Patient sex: M
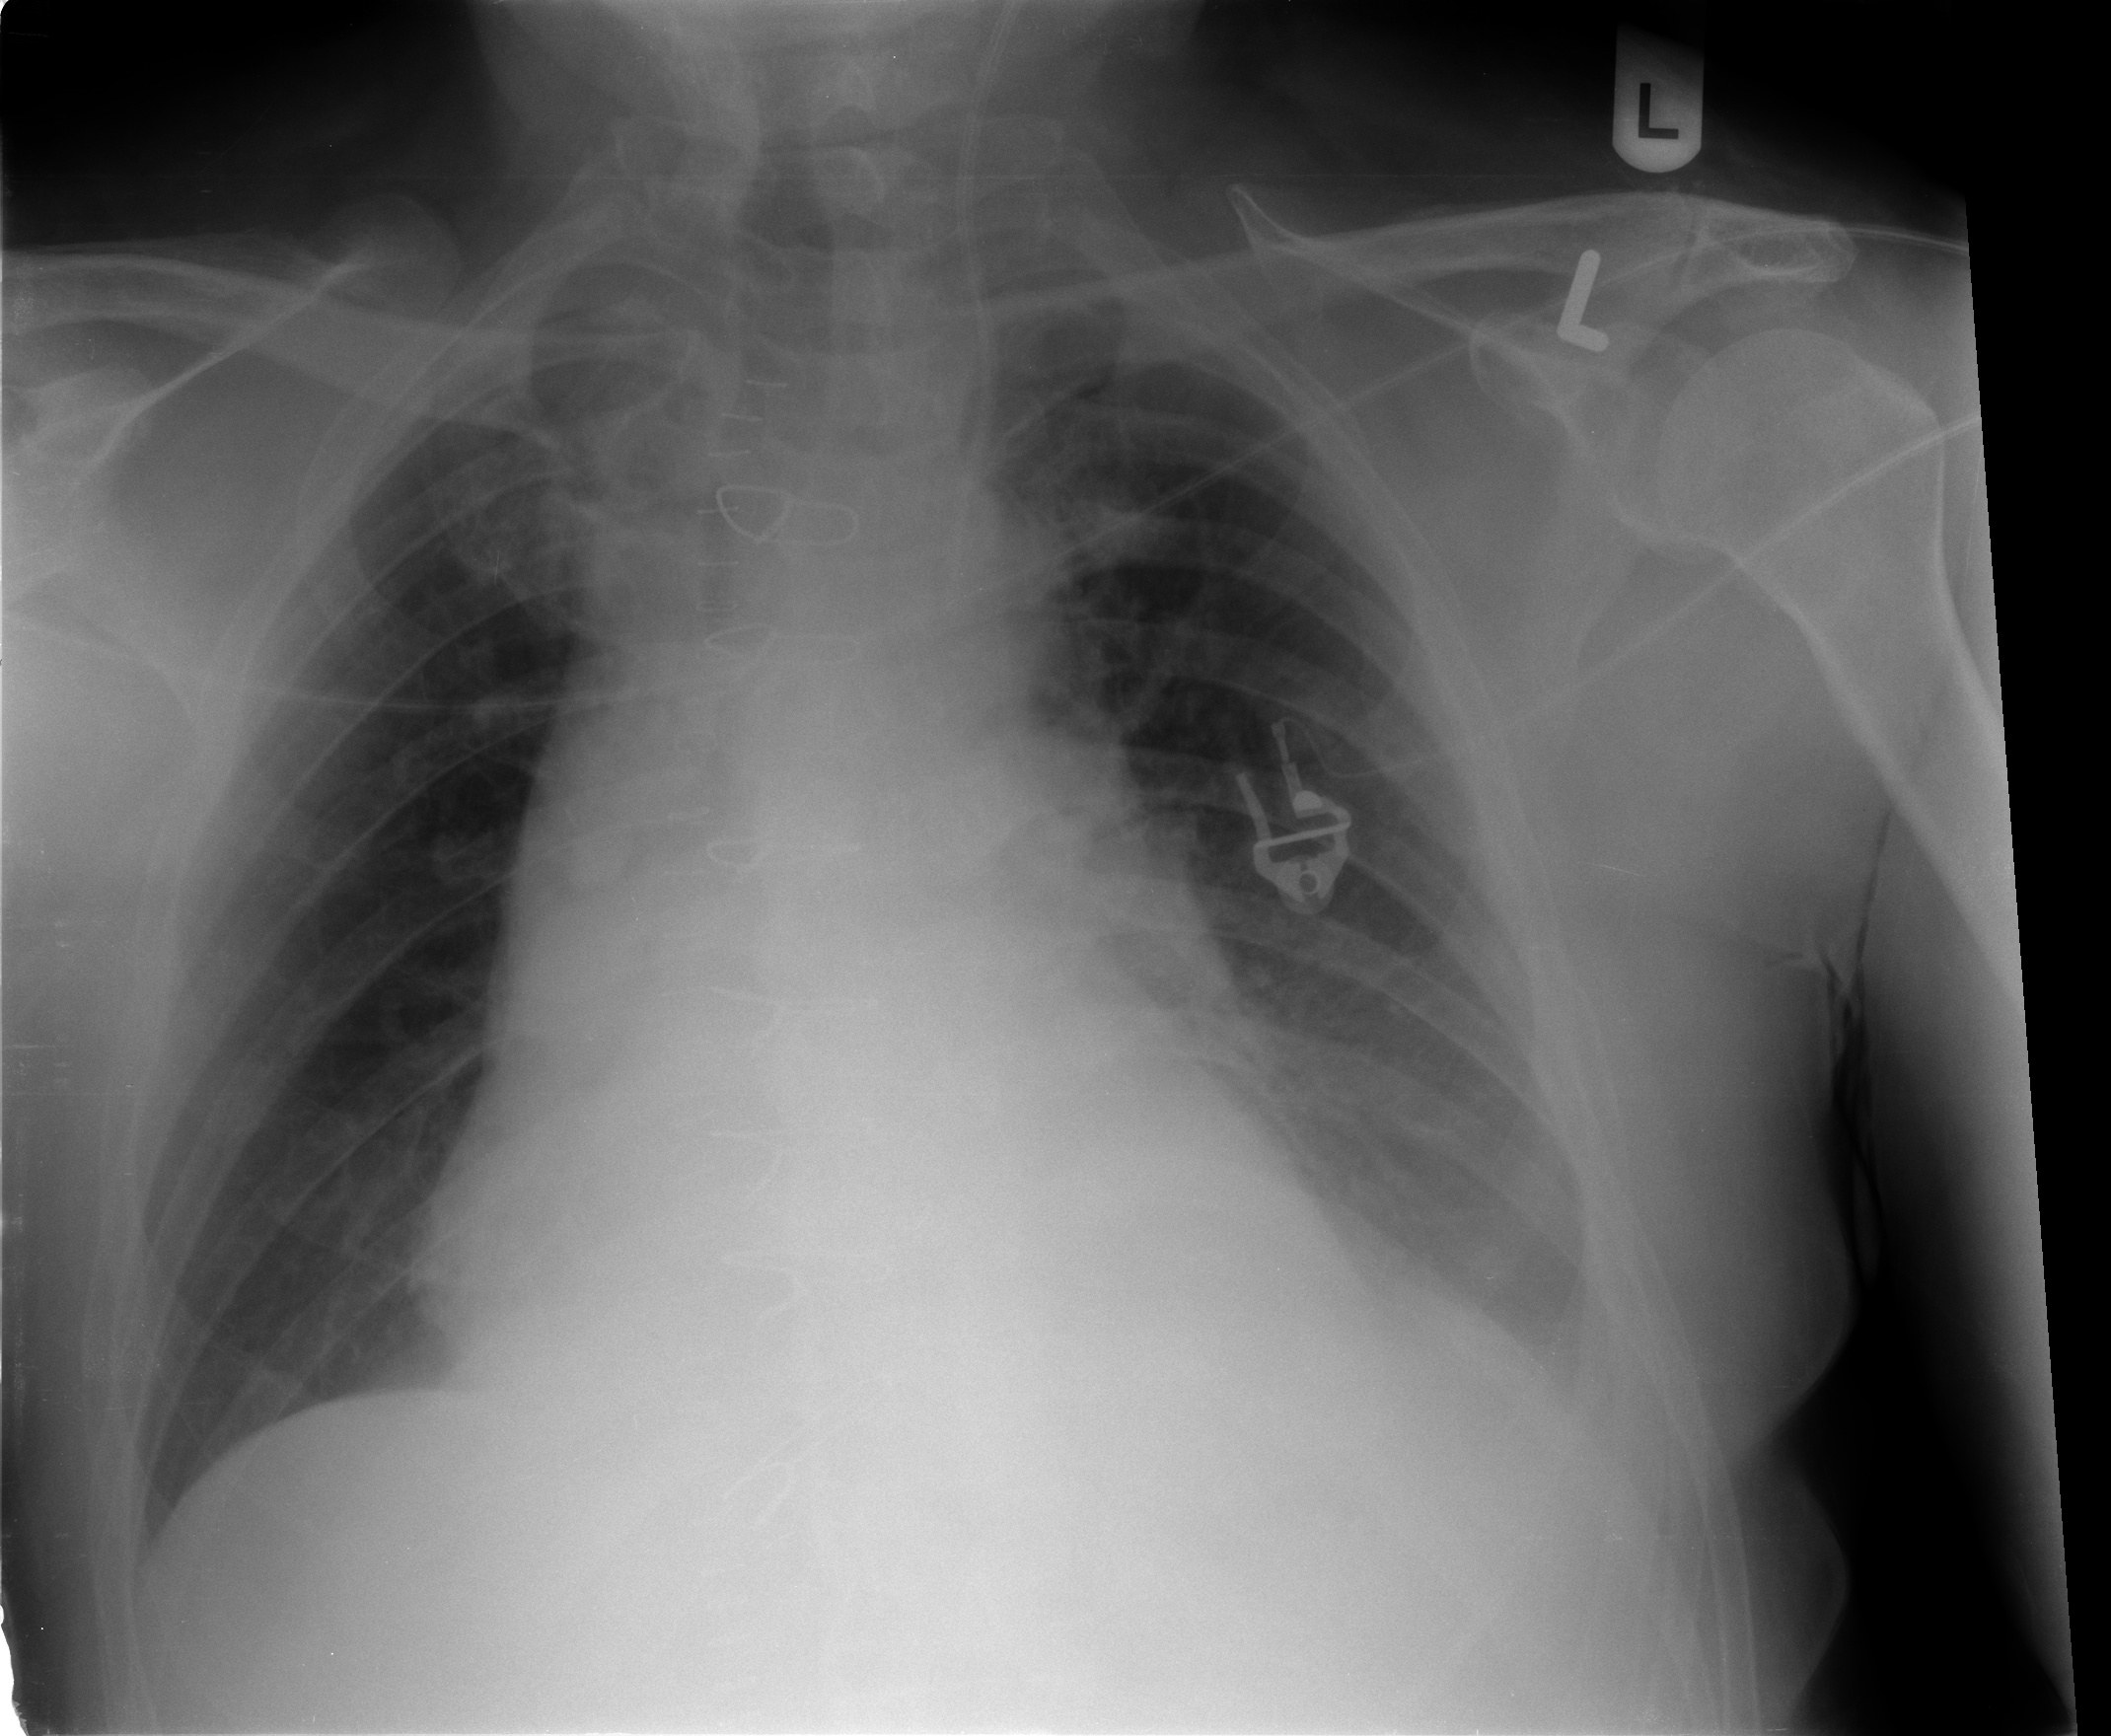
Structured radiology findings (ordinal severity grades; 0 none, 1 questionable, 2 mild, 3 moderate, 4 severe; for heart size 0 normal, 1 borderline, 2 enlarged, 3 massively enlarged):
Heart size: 1
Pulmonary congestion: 1
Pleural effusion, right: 0
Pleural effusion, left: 0
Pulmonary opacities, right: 1
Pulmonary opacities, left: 0
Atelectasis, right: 2
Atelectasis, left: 2